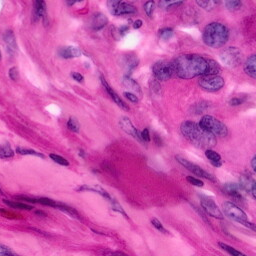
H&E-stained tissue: Pancreatic